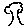
Label: tree